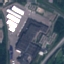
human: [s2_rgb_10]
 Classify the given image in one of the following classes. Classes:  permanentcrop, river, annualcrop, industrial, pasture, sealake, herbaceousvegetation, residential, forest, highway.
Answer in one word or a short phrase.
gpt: Industrial